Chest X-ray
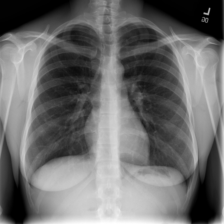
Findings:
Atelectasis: negative
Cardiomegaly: negative
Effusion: negative
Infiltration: negative
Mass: negative
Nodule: negative
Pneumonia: negative
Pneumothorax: negative
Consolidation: negative
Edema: negative
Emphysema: negative
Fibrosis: negative
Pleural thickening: negative
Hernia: negative